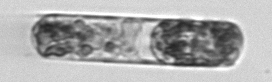
Label: Hemiaulus